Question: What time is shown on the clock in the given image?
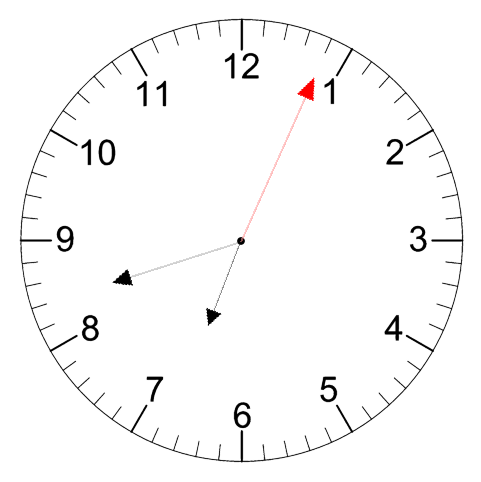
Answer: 06:42:04